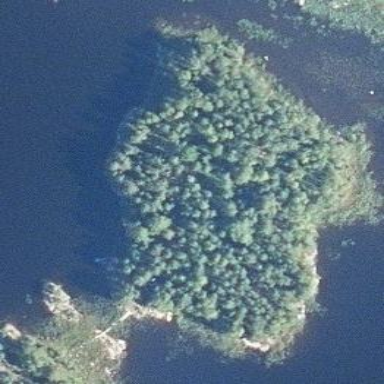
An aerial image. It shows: Islet.